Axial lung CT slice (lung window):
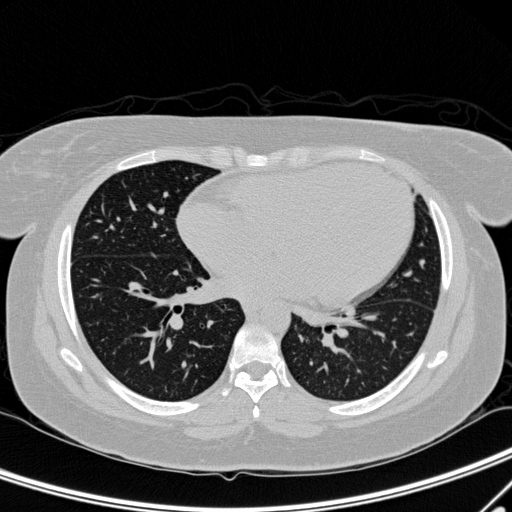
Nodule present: no